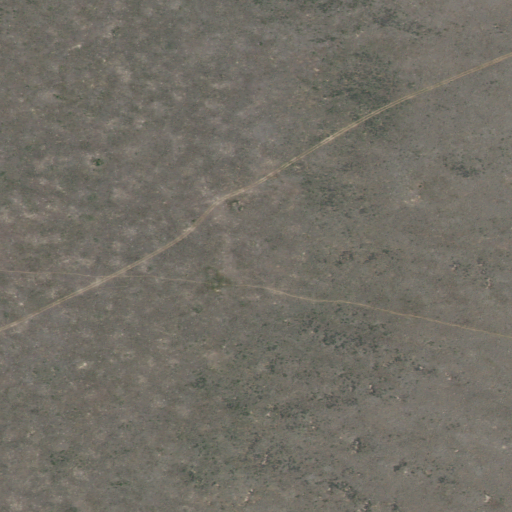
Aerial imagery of mountain in Idaho named Juniper Butte containing grassland and shrub